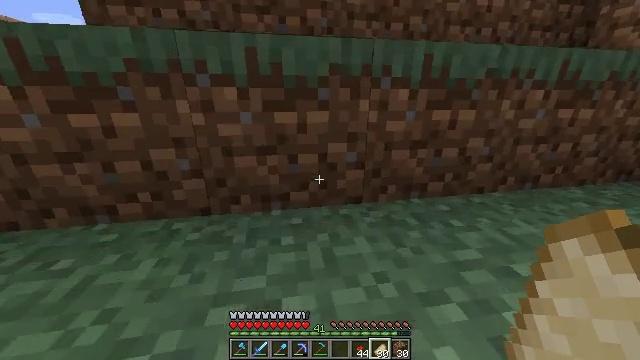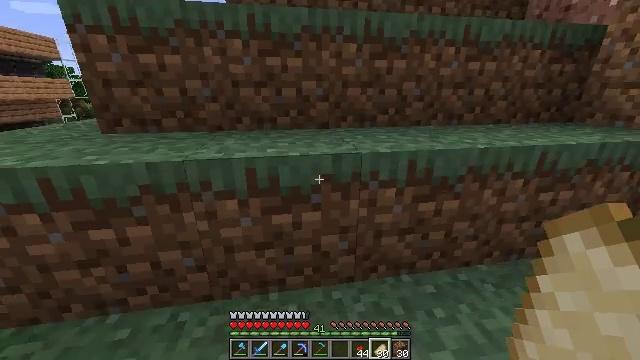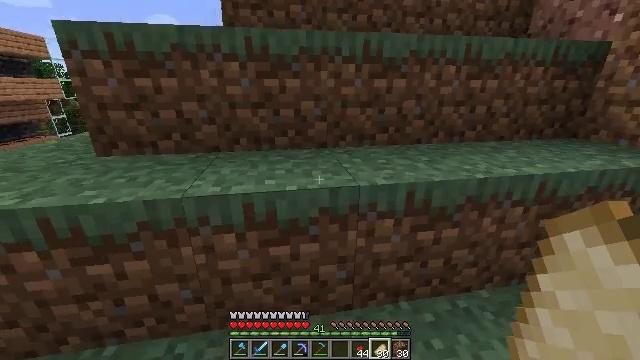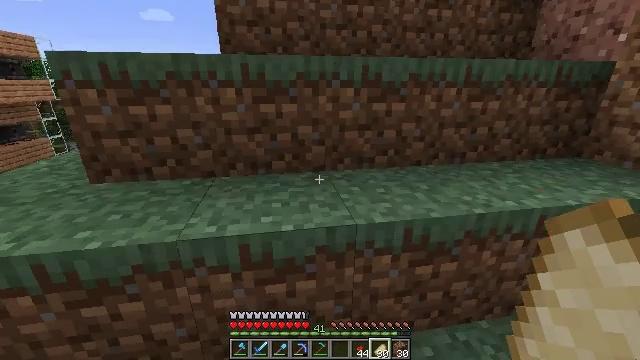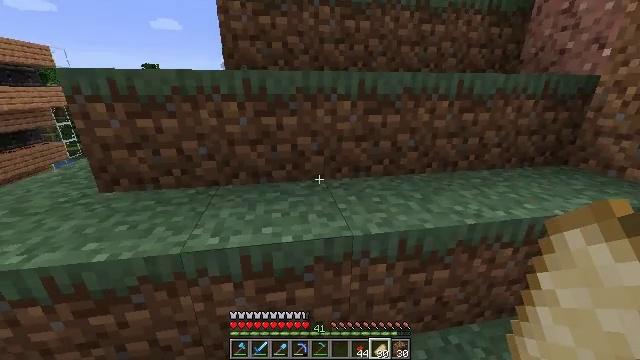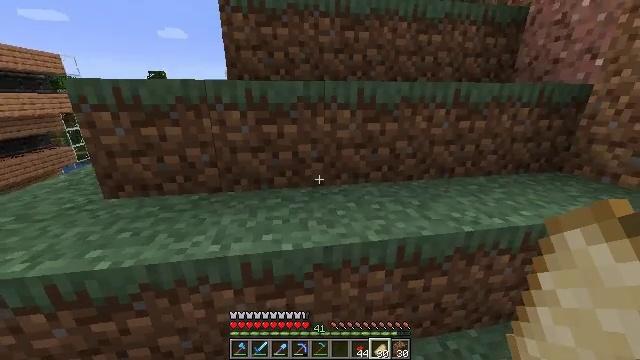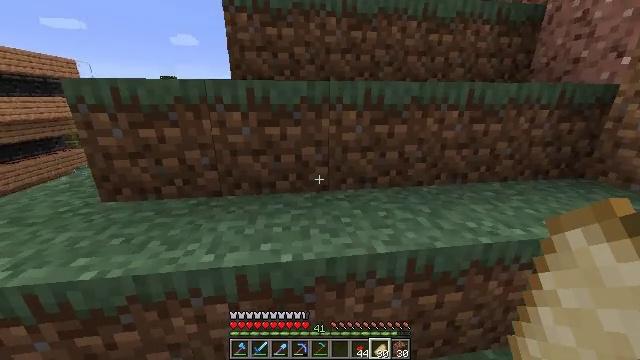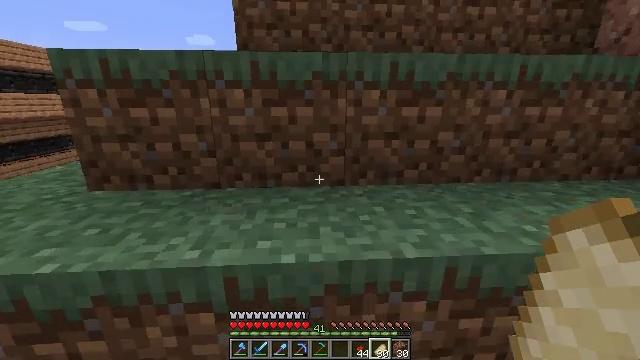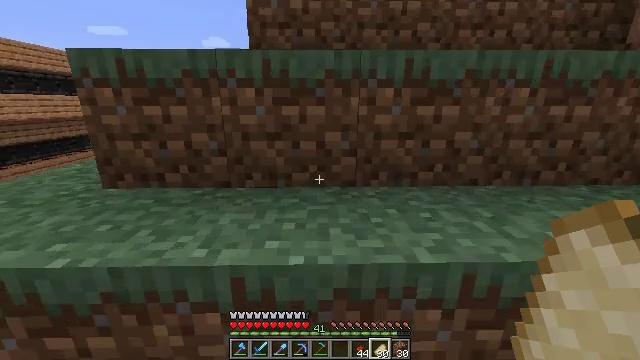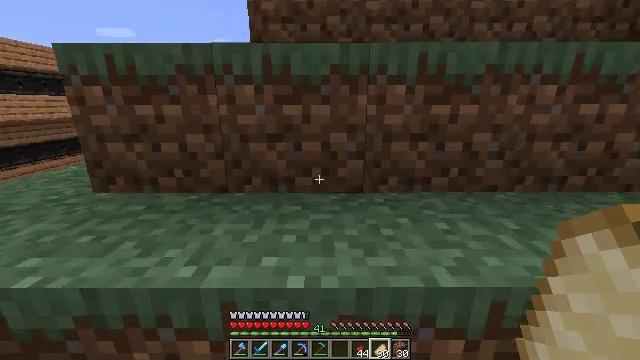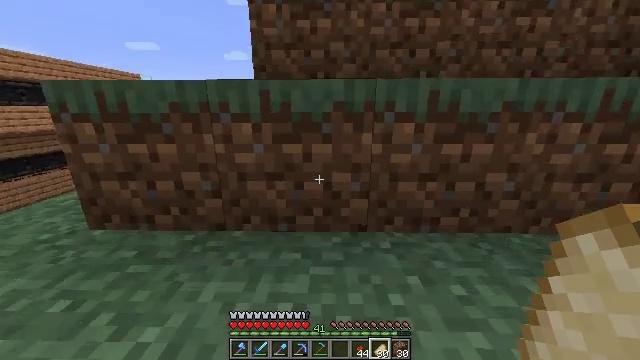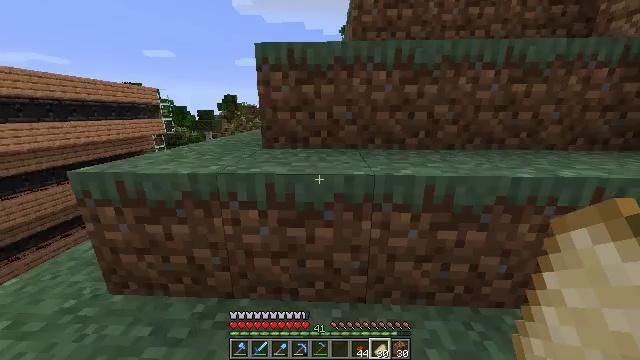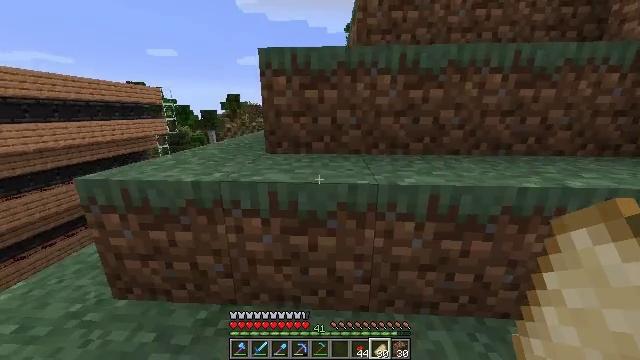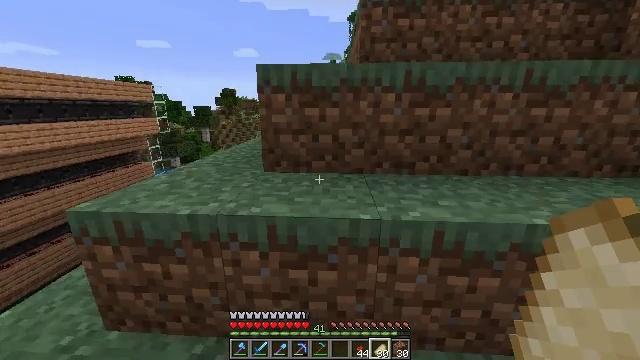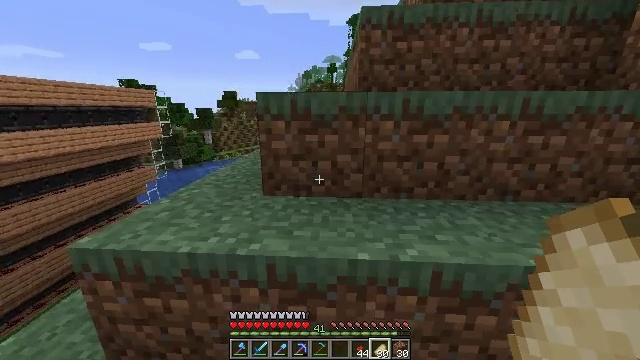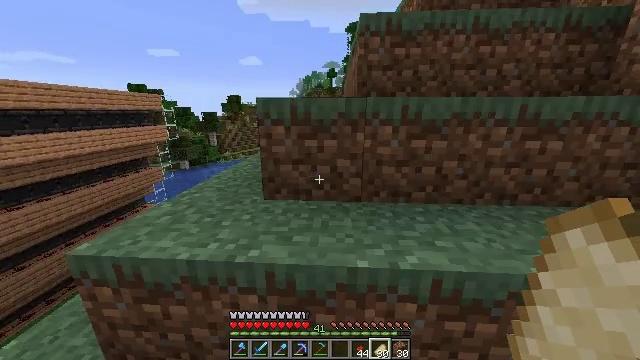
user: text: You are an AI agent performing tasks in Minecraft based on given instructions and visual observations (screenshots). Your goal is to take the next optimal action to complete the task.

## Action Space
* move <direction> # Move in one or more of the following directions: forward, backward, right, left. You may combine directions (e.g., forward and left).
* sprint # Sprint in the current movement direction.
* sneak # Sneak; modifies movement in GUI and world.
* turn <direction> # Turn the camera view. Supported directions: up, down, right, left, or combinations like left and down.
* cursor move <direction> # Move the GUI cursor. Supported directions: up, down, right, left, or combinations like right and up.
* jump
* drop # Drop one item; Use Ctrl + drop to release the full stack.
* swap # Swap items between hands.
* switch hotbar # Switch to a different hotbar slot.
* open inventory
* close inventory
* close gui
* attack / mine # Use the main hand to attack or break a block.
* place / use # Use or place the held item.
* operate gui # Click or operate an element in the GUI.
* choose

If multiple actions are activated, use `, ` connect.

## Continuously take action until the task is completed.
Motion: motion action
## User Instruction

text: Left click on the cartography table to mine it.
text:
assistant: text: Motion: move forward, jump
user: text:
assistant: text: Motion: move forward, jump
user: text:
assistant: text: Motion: move forward, sprint, jump
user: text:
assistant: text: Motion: move forward, sprint, jump
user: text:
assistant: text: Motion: move forward, sprint, jump
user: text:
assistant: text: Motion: move forward, turn left, jump
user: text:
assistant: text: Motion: move forward, turn left and up, jump
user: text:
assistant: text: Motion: move forward, turn left, jump
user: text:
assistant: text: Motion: move forward, turn left, jump
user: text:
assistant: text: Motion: move forward, turn left, jump
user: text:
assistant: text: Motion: move forward, sprint, turn left, jump
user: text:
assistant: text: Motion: move forward, sprint, jump
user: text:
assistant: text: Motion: move forward, sprint, jump
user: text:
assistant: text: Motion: move forward, sprint, jump
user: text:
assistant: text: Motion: move forward, jump
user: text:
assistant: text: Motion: move forward, jump
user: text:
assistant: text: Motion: move forward, turn right, jump
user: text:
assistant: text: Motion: move forward, turn right and down, jump
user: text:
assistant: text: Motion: move forward, turn right and down, jump
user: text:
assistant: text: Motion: move forward, turn right and down, jump
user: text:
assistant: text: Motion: move forward, sprint, turn right, jump
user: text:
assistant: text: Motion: move forward, sprint, jump
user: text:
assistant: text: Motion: move forward, sprint, jump
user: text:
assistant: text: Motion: move forward, jump
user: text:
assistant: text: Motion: move forward, jump
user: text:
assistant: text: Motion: move forward, jump
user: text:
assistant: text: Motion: move forward, jump
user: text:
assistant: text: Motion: move forward, jump
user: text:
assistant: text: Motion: move forward, jump
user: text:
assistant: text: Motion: move forward, sprint, jump